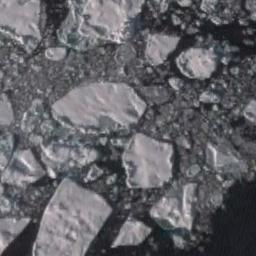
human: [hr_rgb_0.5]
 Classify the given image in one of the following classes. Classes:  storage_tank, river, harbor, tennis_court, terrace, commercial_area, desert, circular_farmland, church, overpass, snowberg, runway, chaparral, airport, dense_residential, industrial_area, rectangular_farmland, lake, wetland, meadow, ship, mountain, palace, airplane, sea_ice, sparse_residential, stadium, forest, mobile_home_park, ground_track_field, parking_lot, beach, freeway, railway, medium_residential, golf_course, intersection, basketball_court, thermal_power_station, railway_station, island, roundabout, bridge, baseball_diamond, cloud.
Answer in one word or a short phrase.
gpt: sea_ice